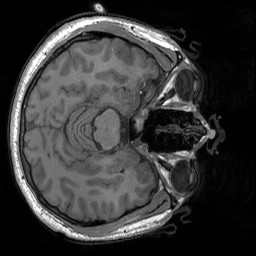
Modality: T1w
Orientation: axial
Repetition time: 2 s
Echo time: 0.00252 s